九年级 · 变换几何
(本小题8.0分)

如图, 在边长为 1 个单位长度的小正方形网格中, 正方形 $O A B C$ 的顶点均在格点上, 在建立平面直角坐标系后, 点 $B$ 的坐标为 $(2,2)$.

(1)在第一象限内, 以 $O$ 为位似中心, 画出正方形 $O A_{1} B_{1} C_{1}$, 使正方形 $O A_{1} B_{1} C_{1}$ 与正方形 $O A B C$ 位似,且位似比为 $2: 1$;

(2)在第一象限内以 $O$ 为位似中心, 画出正方形 $O A_{2} B_{2} C_{2}$, 使正方形 $O A_{2} B_{2} C_{2}$ 与正方形 $O A B C$ 位似, 且位似比为1: 2 ;

(3)直接写出正方形 $O A_{1} B_{1} C_{1}$ 与正方形 $O A_{2} B_{2} C_{2}$ 的周长之比.

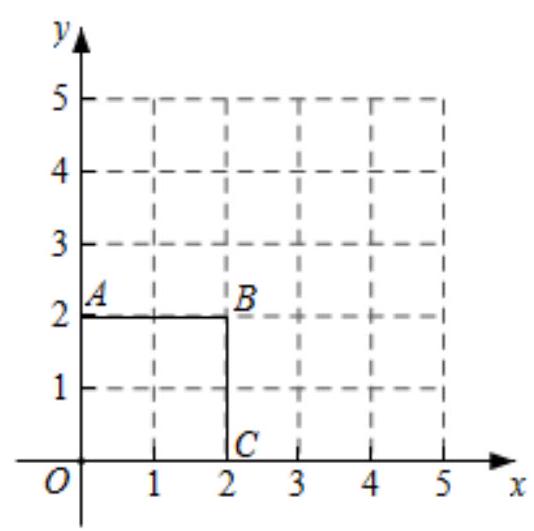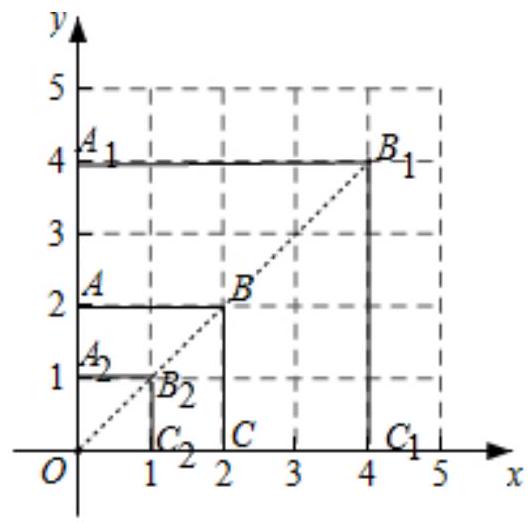
答案: 解：(1)如图, 正方形 $O A_{1} B_{1} C_{1}$ 即为所求作.

(2)如图, 正方形 $O A_{2} B_{2} C_{2}$ 即为所求作.

(3)正方形 $O A_{1} B_{1} C_{1}$ 与正方形 $O A_{2} B_{2} C_{2}$ 的周长之比 $=4: 1$.

解析: (1)分别作出 $A, B, C$ 的对应点 $A_{1}, B_{1}, C_{1}$ 即可.

(2)分别作出 $A, B, C$ 的对应点 $A_{2}, B_{2}, C_{2}$ 即可.

(3)根据相似多边形的周长之比等于相似比解决问题即可.本题考查作图-位似变换, 正方形的判定和性质等知识,解题的关键是理解题意, 灵活运用所学知识解决问题.